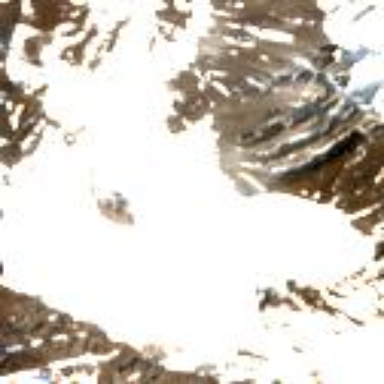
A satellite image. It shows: Majestic glacier in the distance.